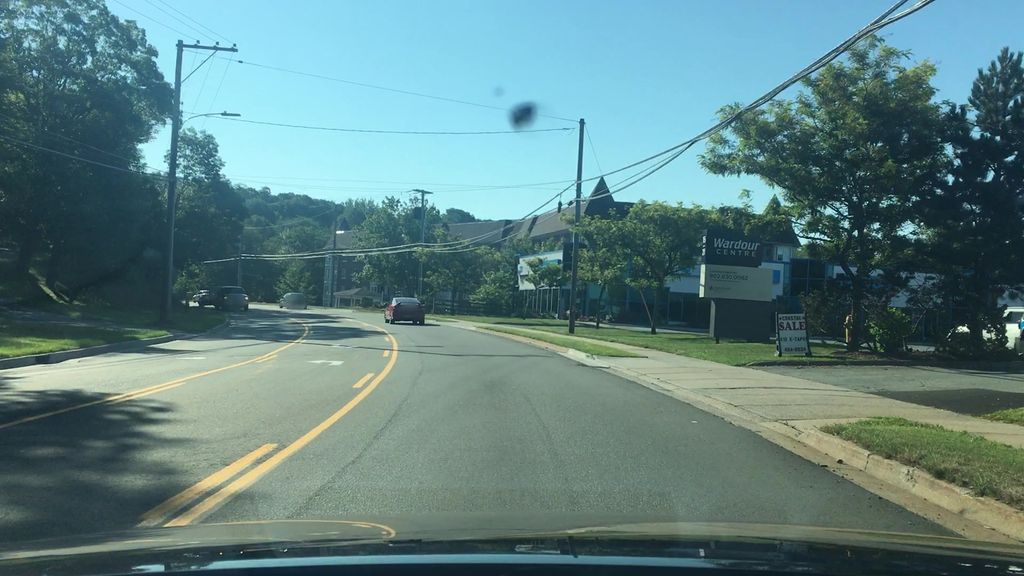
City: halifax